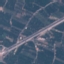
Land use / land cover class: Highway